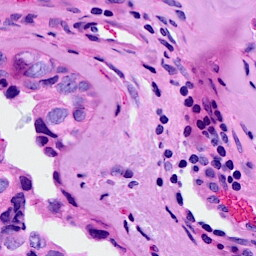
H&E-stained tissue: Breast